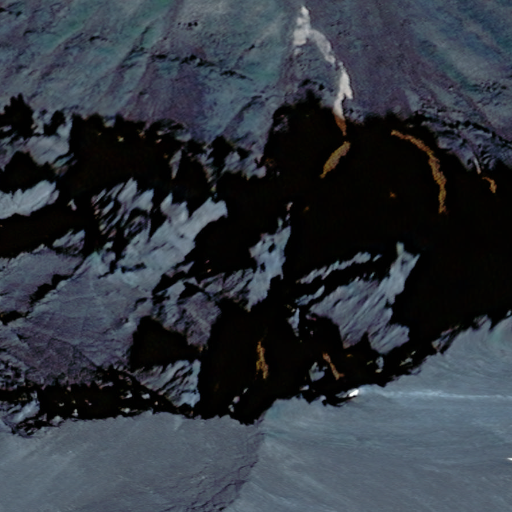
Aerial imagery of mountain in Alaska named Twin Sisters Peak containing only unknown